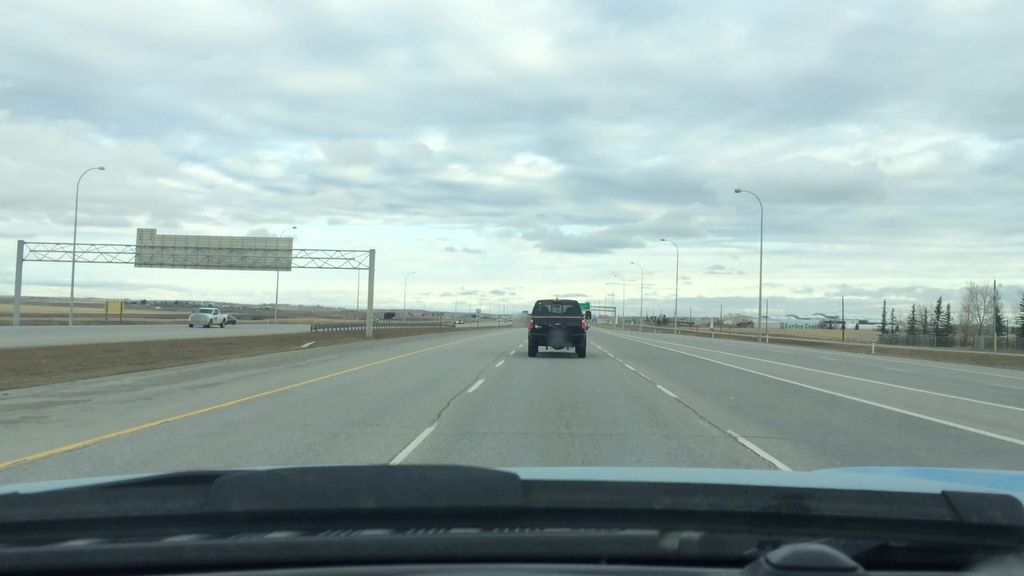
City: calgary